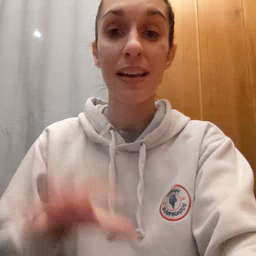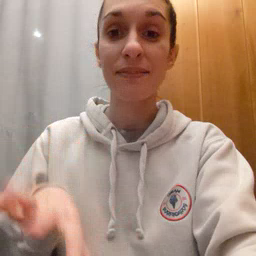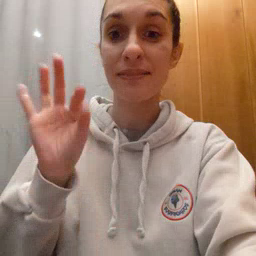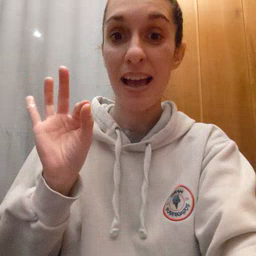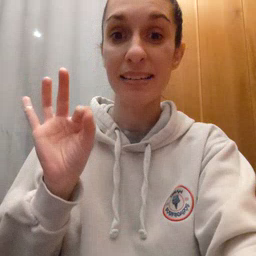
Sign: find